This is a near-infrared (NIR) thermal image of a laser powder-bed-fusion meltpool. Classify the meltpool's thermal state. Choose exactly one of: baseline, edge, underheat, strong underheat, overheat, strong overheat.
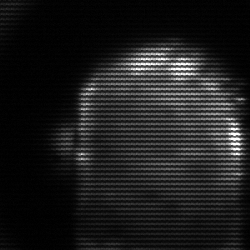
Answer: baseline